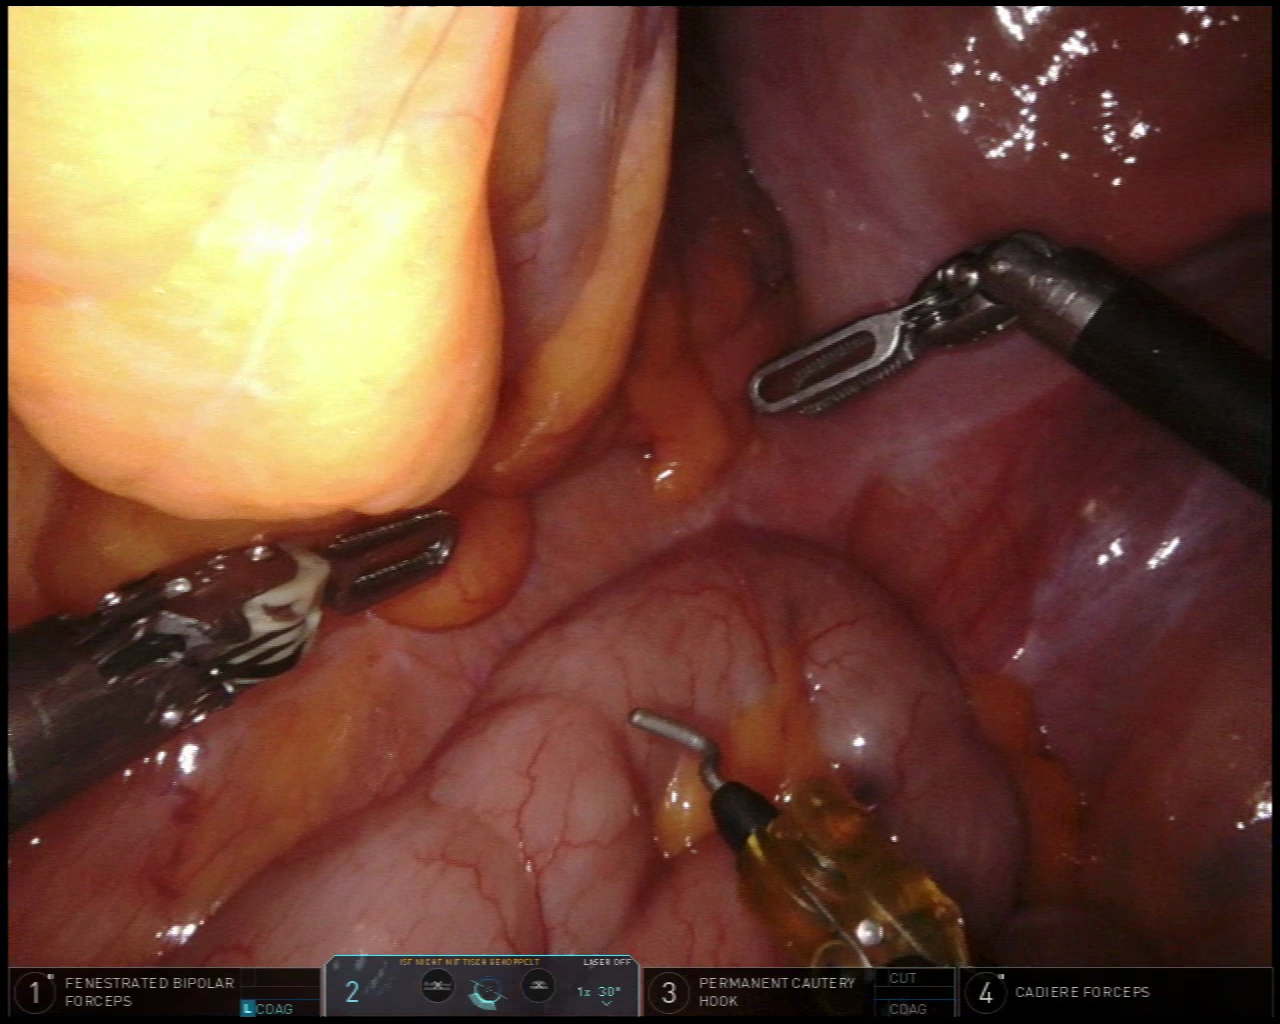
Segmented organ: small_intestine
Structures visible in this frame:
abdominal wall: yes
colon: no
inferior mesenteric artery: no
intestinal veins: no
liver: no
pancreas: no
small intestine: yes
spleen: no
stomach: no
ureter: no
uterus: no
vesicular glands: no